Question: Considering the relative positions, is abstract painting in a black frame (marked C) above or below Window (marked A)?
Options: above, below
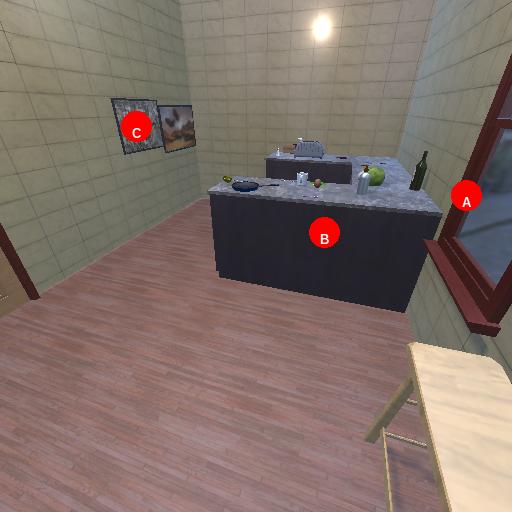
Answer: above